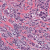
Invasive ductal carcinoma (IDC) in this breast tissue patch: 1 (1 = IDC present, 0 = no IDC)